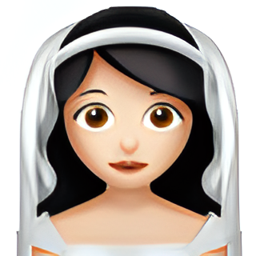
Name: bride with veil
Emoji: 👰🏻
Group: People & Body
Sub-group: person-role